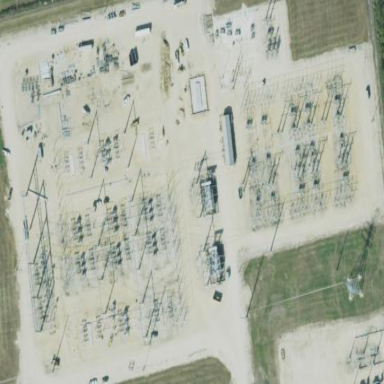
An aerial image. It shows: Power substation.